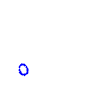
Particle: proton